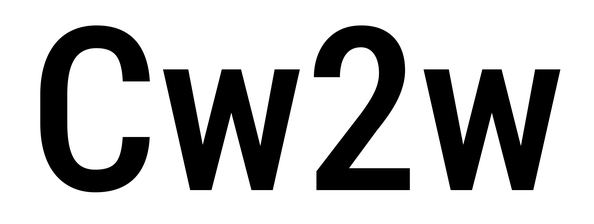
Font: Roboto_Condensed_Medium